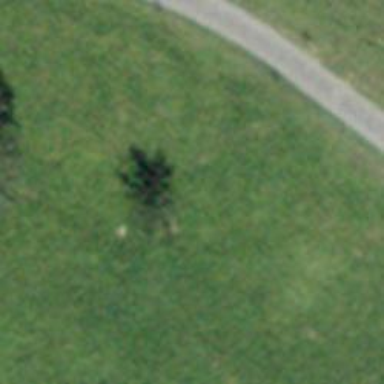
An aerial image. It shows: Single tag "natural: tree."